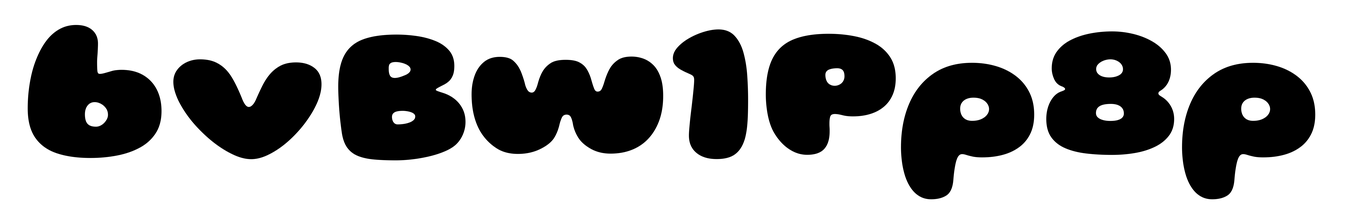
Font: Gluten_Black